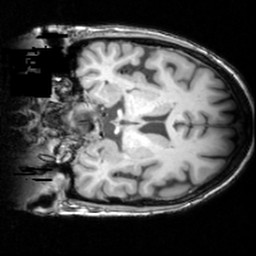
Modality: T1w
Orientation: coronal
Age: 71
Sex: female
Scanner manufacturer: siemens
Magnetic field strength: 3 T
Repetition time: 1.62 s
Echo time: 0.003 s